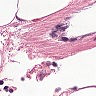
Metastatic tissue present: no